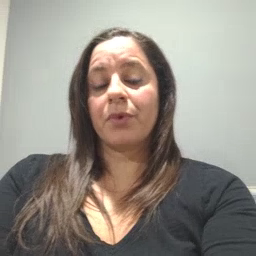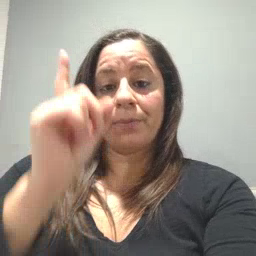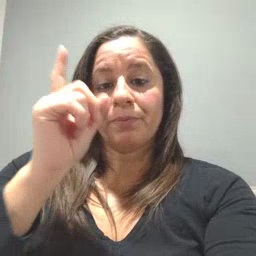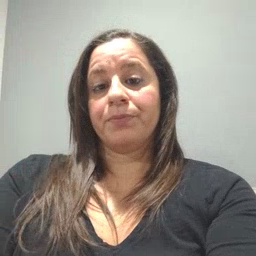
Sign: up